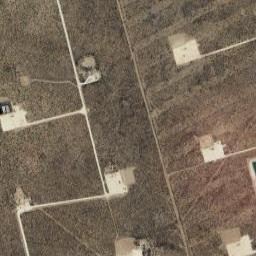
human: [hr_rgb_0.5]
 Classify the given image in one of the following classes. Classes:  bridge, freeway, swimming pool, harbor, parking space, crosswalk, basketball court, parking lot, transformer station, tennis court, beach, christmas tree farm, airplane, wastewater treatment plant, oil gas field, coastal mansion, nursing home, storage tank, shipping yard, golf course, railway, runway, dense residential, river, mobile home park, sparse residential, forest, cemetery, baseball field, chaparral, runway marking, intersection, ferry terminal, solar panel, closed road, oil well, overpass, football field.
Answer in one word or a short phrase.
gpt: oil gas field